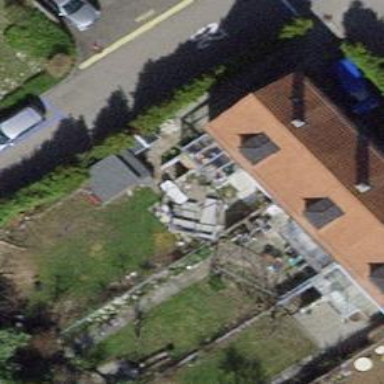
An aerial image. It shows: Semidetached house with gabled tile roof.